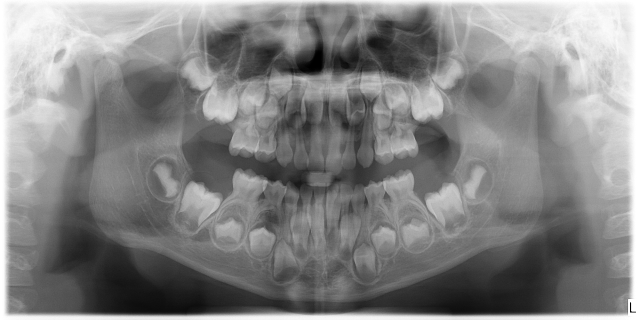
child